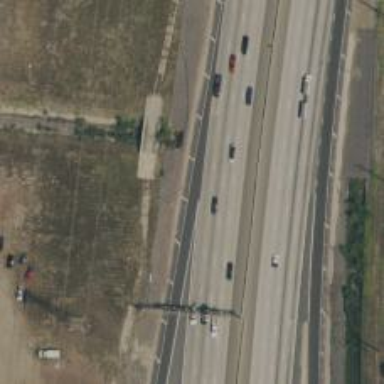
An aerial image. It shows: Motorway link.